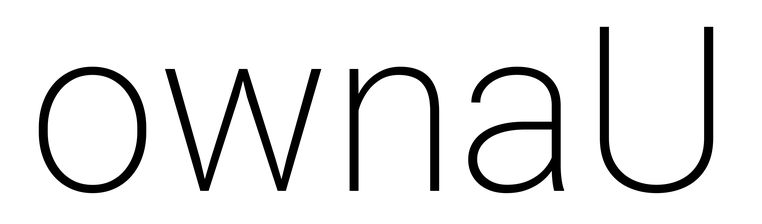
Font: Roboto_ExtraLight